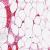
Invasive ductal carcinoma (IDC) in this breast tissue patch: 0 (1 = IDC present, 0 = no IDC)